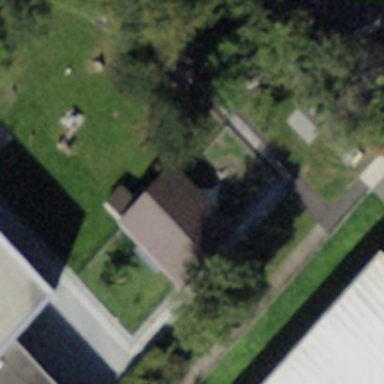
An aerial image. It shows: Goat shed.